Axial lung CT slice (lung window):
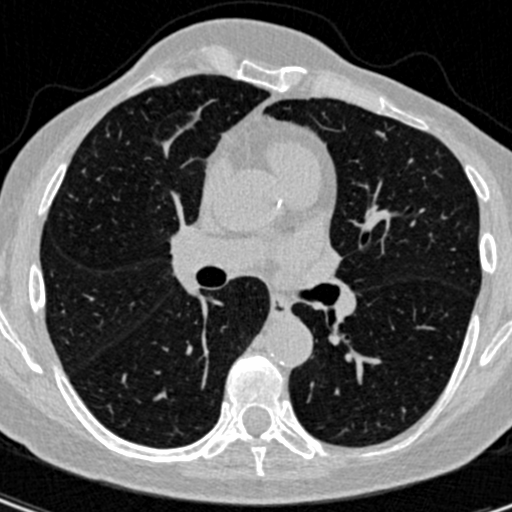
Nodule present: no